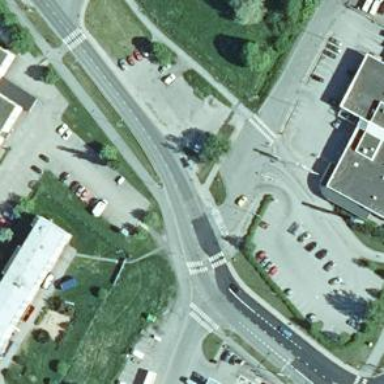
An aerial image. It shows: Crossing on asphalt cycleway.